Field crop: maize
Growth stage: 2
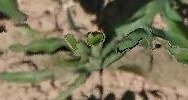
Species: maize